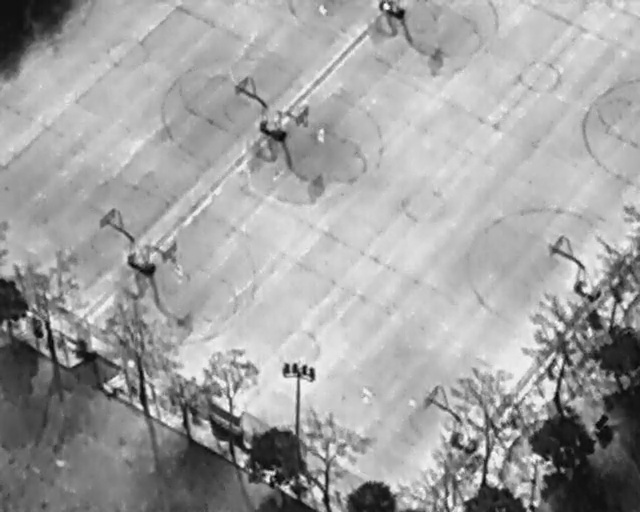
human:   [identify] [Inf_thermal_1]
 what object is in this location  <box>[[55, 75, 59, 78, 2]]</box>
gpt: <ref>1 medium person at the bottom</ref>